Field crop: maize
Growth stage: 2
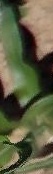
Species: maize